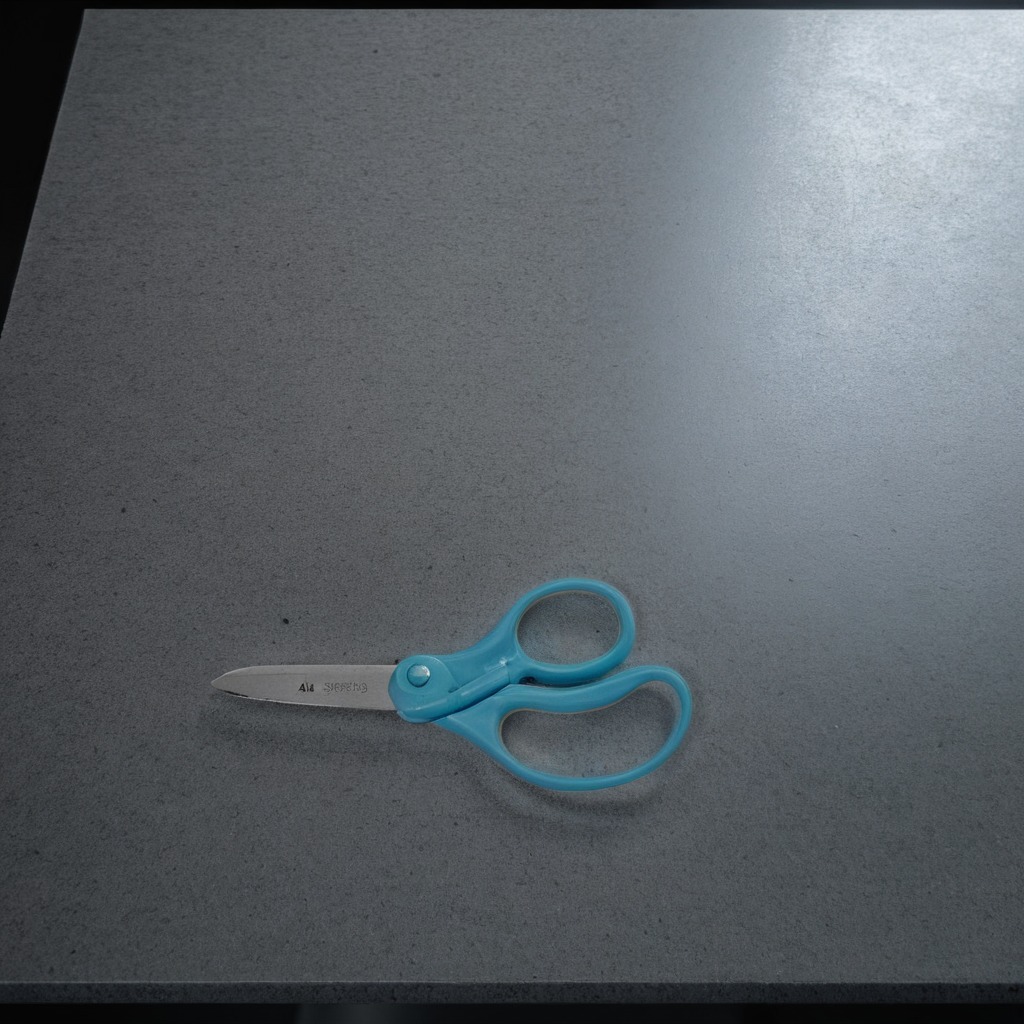
A scissor is lying on the granite table.